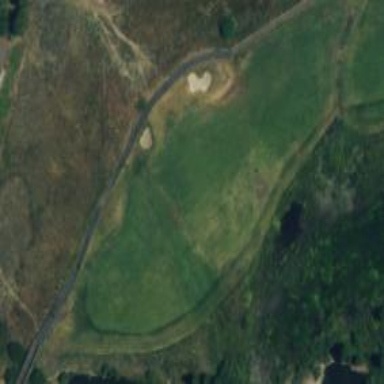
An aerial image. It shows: Rough grassy area used for golf.